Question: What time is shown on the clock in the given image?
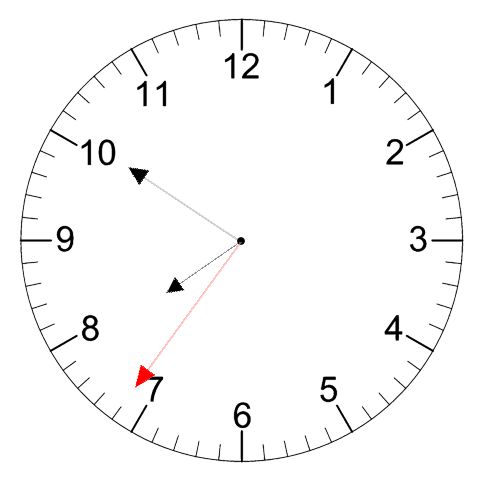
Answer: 07:50:36